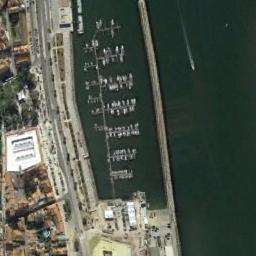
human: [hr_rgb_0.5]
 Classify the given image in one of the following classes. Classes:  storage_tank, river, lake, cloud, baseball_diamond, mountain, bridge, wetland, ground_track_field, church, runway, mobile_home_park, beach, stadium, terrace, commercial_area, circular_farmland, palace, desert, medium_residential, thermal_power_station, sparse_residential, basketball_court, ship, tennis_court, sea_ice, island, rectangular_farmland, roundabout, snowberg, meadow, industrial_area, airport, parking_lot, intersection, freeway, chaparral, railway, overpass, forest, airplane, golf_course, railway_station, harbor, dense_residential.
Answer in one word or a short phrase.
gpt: harbor